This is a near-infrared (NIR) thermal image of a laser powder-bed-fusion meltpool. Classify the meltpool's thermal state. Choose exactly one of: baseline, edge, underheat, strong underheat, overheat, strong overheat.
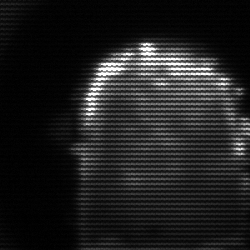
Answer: baseline